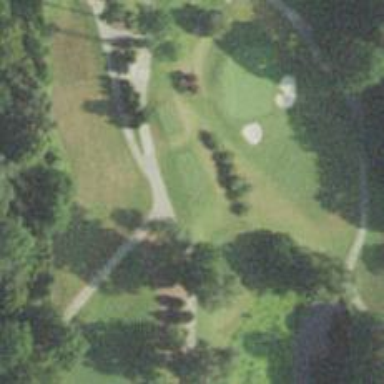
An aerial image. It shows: Golf cartpath that is also road path.